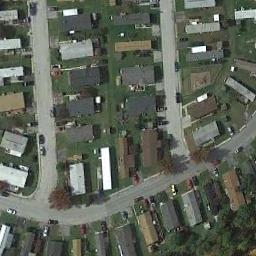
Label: mobile_home_park